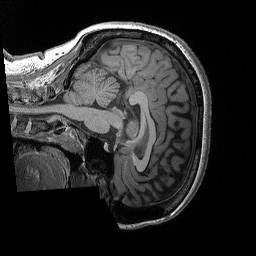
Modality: T1w
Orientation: sagittal
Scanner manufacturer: siemens
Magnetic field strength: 3 T
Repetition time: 2.3 s
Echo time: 0.00298 s